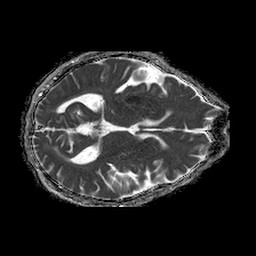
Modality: ADC
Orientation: axial
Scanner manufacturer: philips
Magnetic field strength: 1.5 T
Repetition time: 4.6 s
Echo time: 0.08631 s